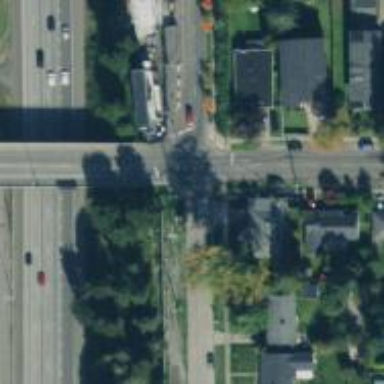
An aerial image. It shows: Tertiary road with asphalt surface that goes over bridge. There is separate sidewalk alongside the road.